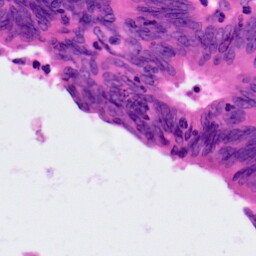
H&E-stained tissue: Colon